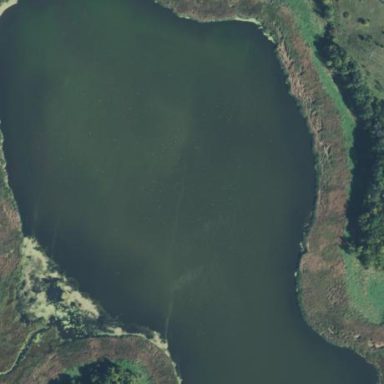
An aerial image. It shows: Serene lake surrounded by nature.